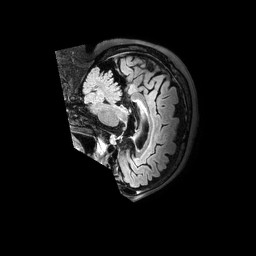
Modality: FLAIR
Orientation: sagittal
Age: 73
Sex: female
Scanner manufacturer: philips
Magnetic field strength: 3 T
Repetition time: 4.8 s
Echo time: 0.2794 s